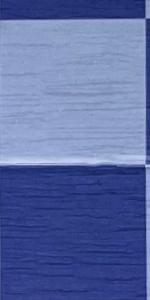
Label: Empty